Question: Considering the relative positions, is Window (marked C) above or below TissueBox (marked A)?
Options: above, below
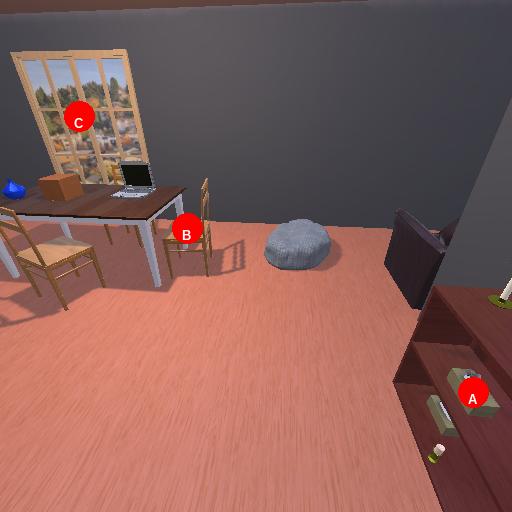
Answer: above